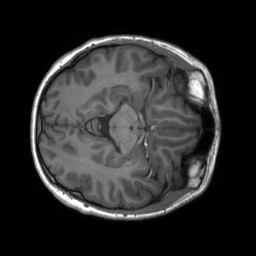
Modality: T1w
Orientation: axial
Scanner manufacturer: siemens
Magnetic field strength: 3 T
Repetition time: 2.3 s
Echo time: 0.00207 s